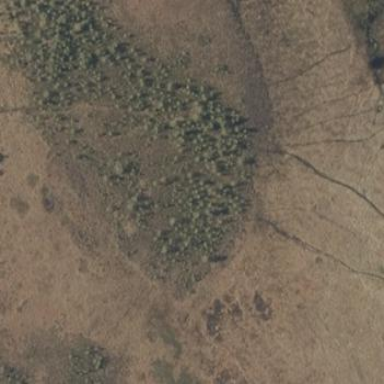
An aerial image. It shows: Swampy wetland area.